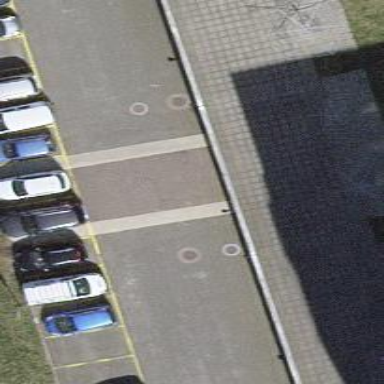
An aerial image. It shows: Group of garages.